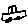
Label: car